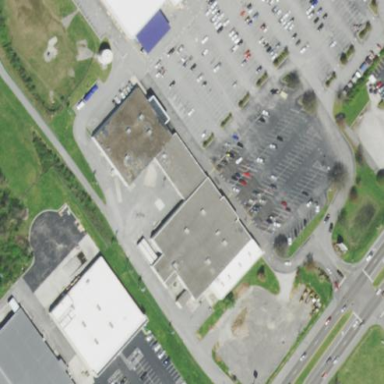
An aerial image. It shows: Department store building.